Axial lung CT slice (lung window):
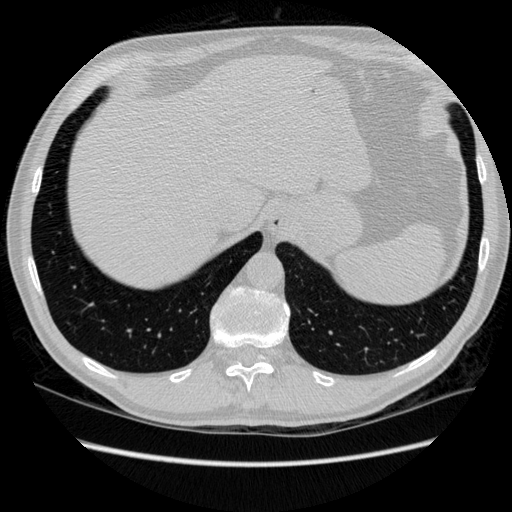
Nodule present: no